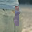
Label: 1